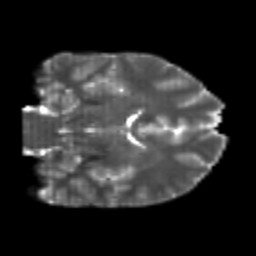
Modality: T2w
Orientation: coronal
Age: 21
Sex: male
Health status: healthy
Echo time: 0.074 s